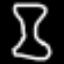
Label: hourglass